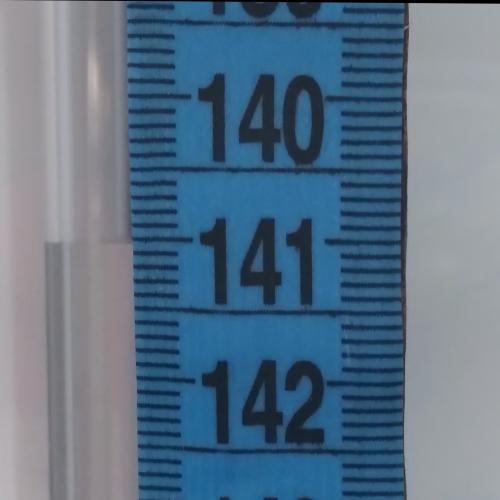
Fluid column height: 141.0 cm